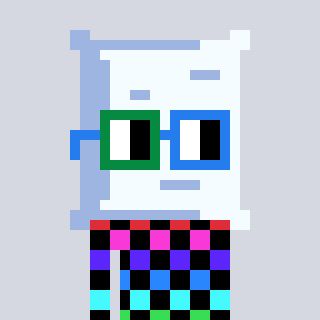
a pixel art character with square green and blue glasses, a pillow-shaped head and a gold-colored body on a cool background